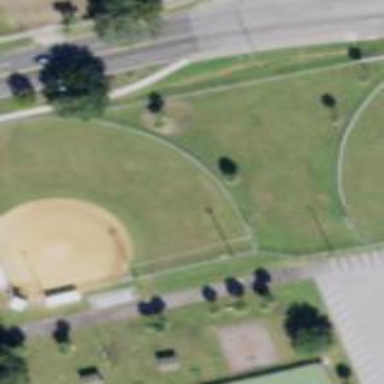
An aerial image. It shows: Baseball pitch for leisure and sports activities.